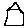
Label: house